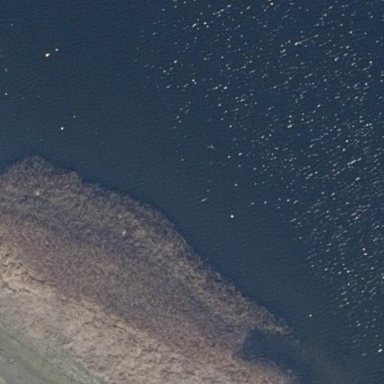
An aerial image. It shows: Wetland area dominated by reedbeds.